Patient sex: F
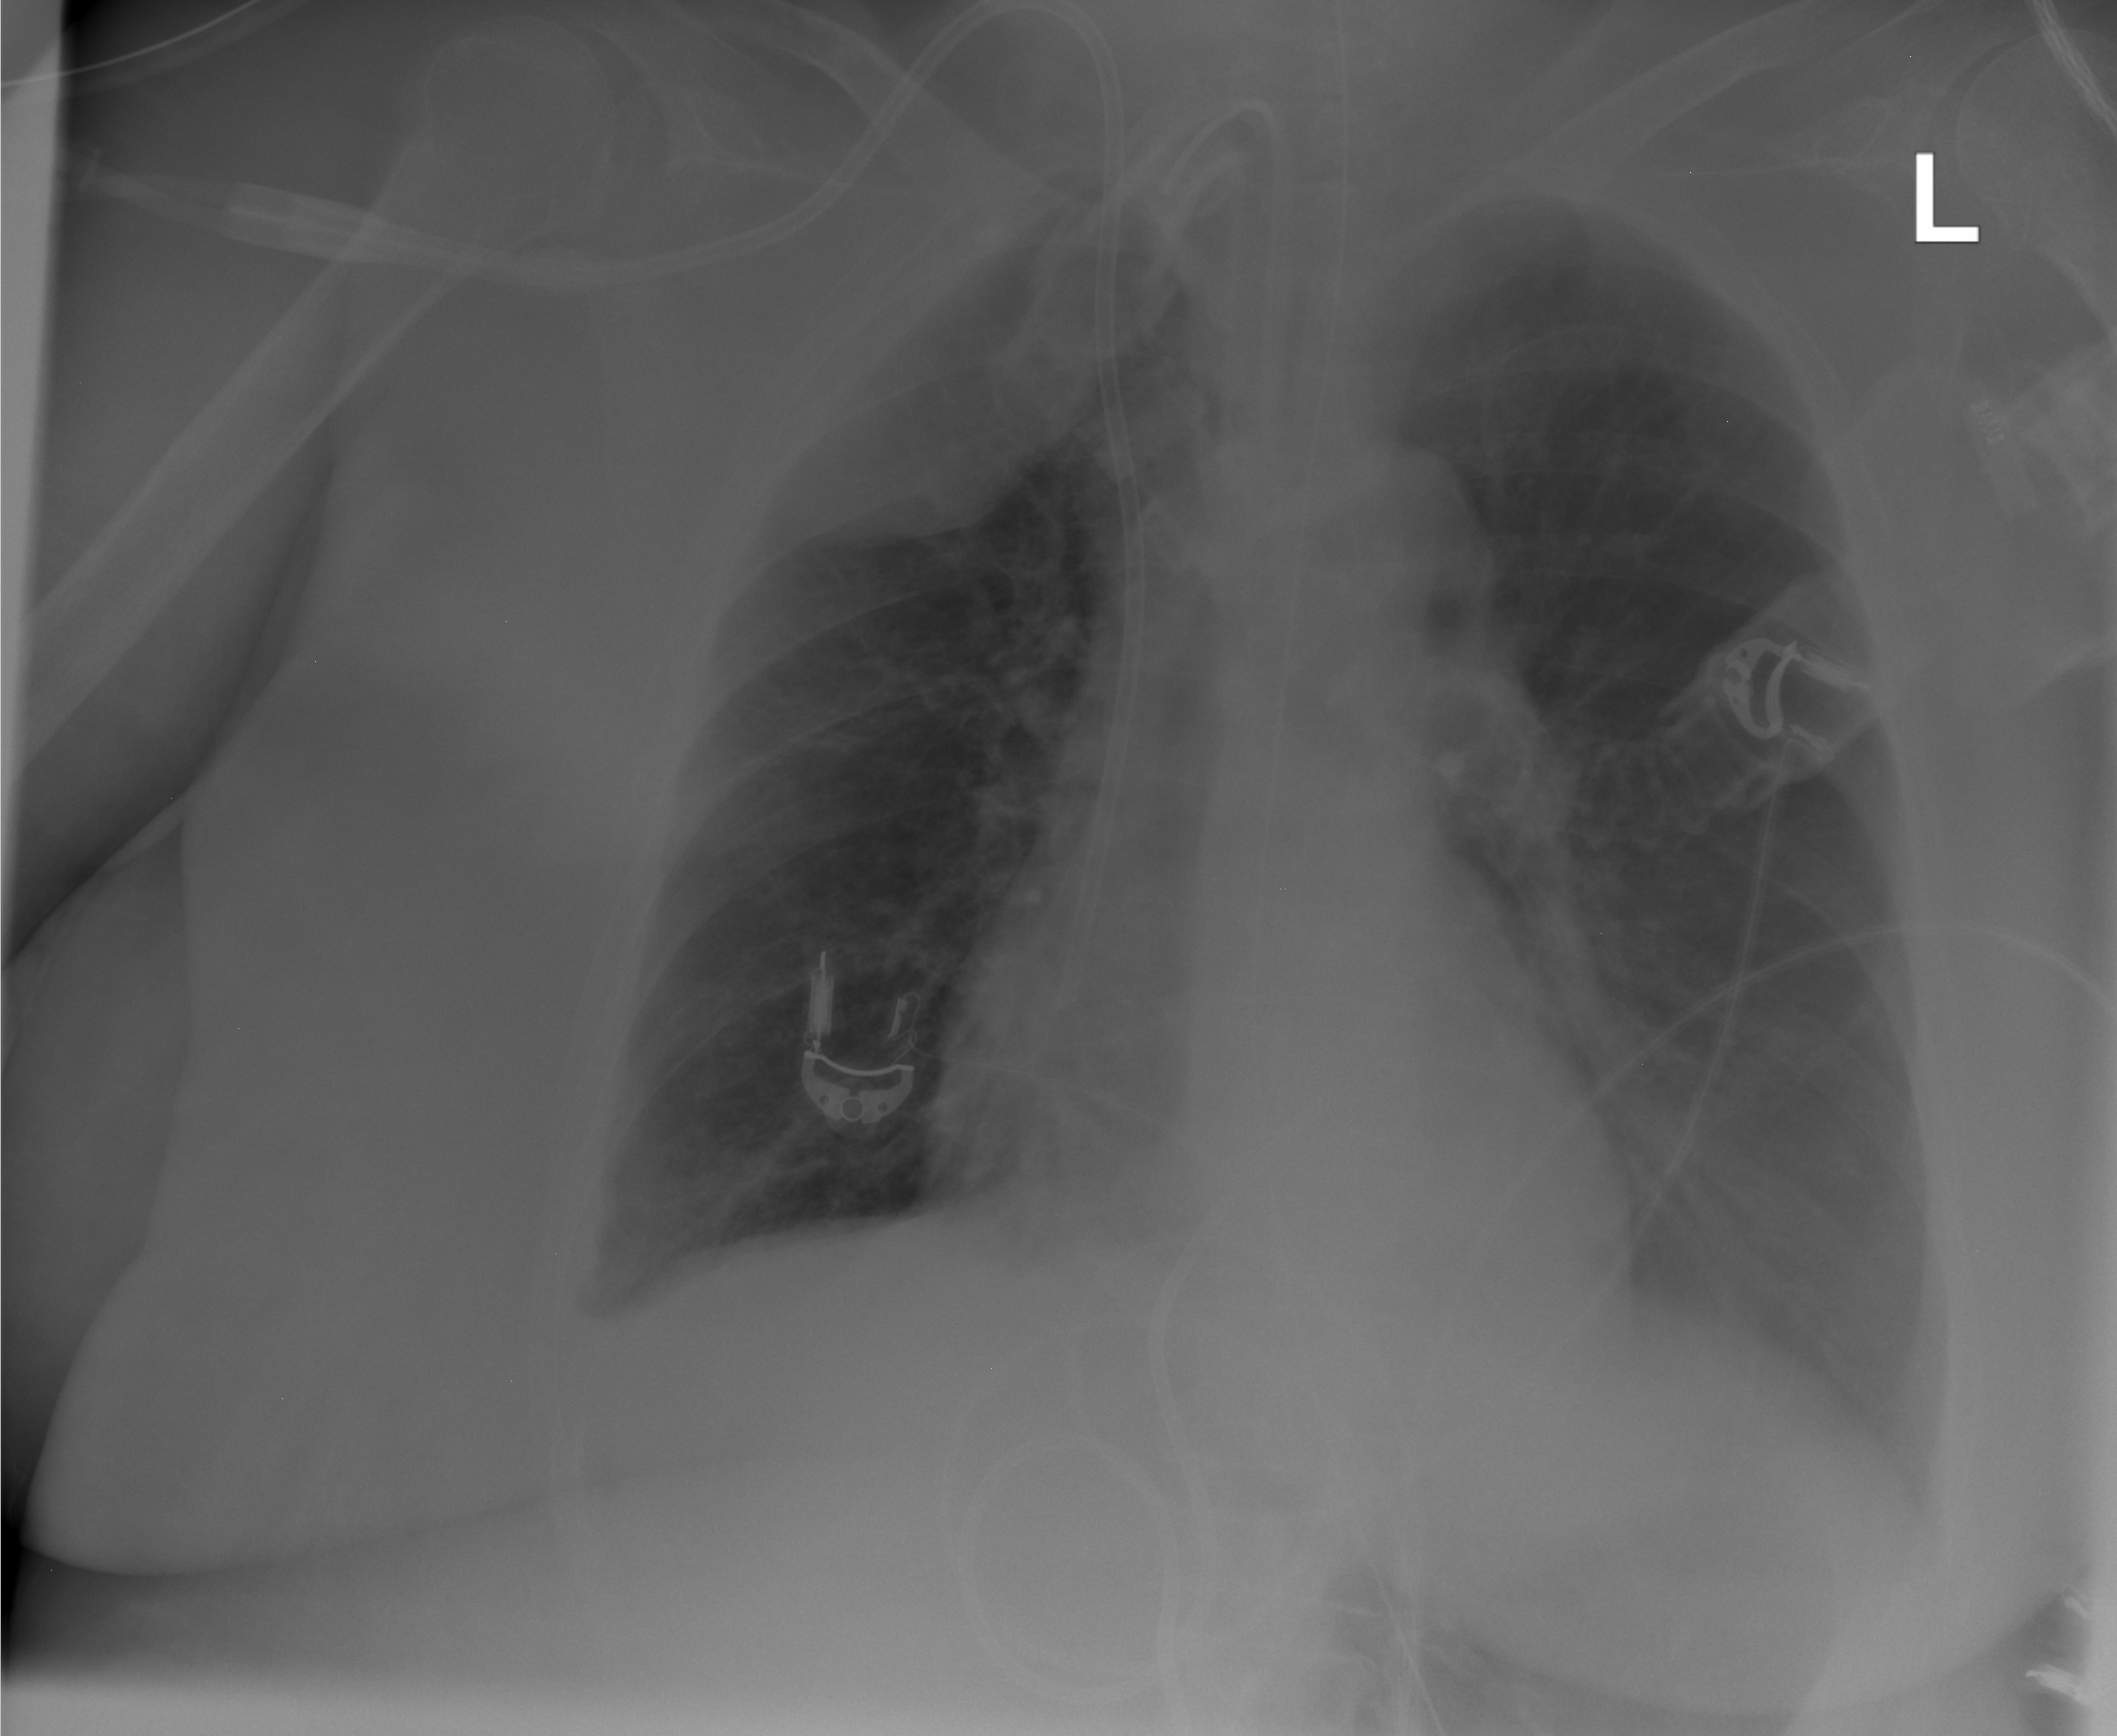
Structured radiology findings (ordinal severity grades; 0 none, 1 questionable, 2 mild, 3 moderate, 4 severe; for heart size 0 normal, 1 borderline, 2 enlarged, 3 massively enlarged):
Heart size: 0
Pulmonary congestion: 0
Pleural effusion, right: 2
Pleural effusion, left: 0
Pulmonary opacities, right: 0
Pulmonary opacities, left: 0
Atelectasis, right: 2
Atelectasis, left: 0